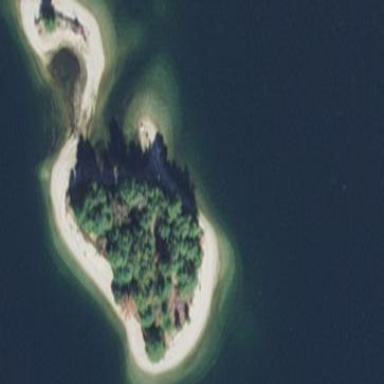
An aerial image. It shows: Islet.